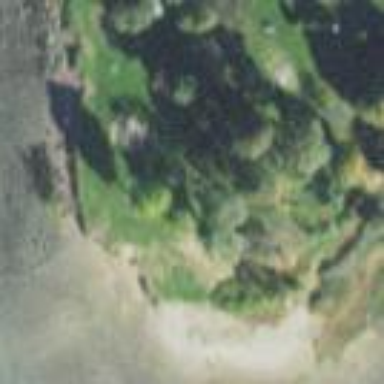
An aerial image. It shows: Sandy beach with natural surroundings.